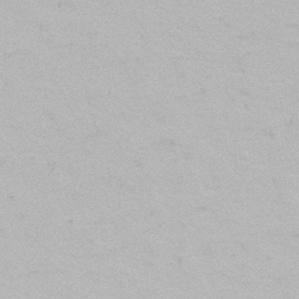
Label: frost